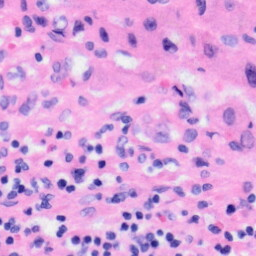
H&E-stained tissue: Liver